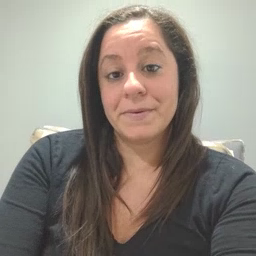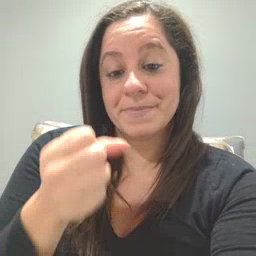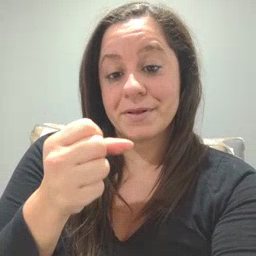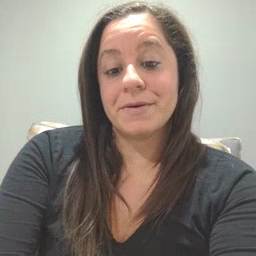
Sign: milk